Question: I am working on a callback page and after the user has entered their details and press the "request a callback" button it toggles a modal i made with CSS3. I put in 27th September but it should display the date that the user selected from the select box and then display it in the modal.
Does anyone know how to do this as i am new to PHP and could only find documentation for displaying it via POST and GET which involved using two pages.
The URL for the live example of the form is: <URL>

Code:
'''
<h6 style="color:#7F7F7F; padding-bottom:15px">Select the day and time that you would prefer an advisor to call you back on.</h6>
<form class="form-horizontal">
<div class="control-group">
<label class="control-label" for="inputEmail">Date To Call</label>
<div class="controls">
<select>
<option>Monday 1st September </option>
<option>Tuesday 2st September</option>
<option>Wednesday 3st September</option>
<option>Thursday 4st September</option>
<option>Friday 5st September</option>
</select>
</div>
</div>
<div class="control-group">
<label class="control-label" for="inputEmail">Time To Call</label>
<div class="controls">
<select>
<option>Please select...</option>
<option>09:00</option>
<option>09:30</option>
<option>10:00</option>
<option>10:30</option>
<option>11:00</option>
<option>11:30</option>
<option>12:00</option>
<option>12:30</option>
<option>13:00</option>
<option>13:30</option>
<option>14:00</option>
<option>14:30</option>
<option>15:00</option>
<option>15:30</option>
<option>16:00</option>
<option>16:30</option>
<option>17:00</option>
</select>
</div>
</div>
</form>
<a class="btn btn-danger" style="margin-top:15px" href="#openModal">Request A Call Back</a>
</div>
</div><!--.row-->
<div id="openModal" class="modalDialog">
<div><a href="#close" title="Close" class="close">X</a>
<h1 style="text-align:center">Thank you, <?php echo $_POST["forename"]; ?></h1>
<h4 style="text-align:center; margin-top:15px">Your call back request has been logged, a member of our team will contact you on</h4>
<h4 style="text-align:center; margin-top:25px; color:#7f7f7f"><b>27th September 2014 @ 0900</b></h4>
<center><a href="http://temp.tefl.org.uk/callback" class="btn btn-success" style="margin-top:15px; margin-bottom:10px">Okay great!</a></center>
</div>
</div>
'''
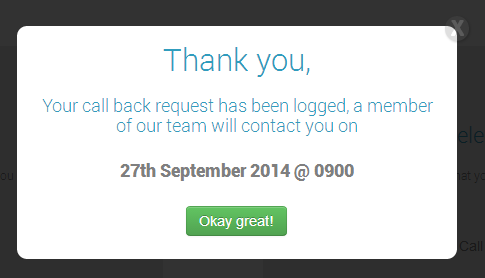
Answer: Just I tried this way
Script
'''
<script>
function requestSent(thisValue,className){
$('.'+className).html(thisValue);
}
</script>
'''
Html
'''
<select name="dmy" id="dmy" onchange="requestSent(this.value,'responseRecvd1')">
<option>Monday 1st September </option>
<option>Tuesday 2st September</option>
<option>Wednesday 3st September</option>
<option>Thursday 4st September</option>
<option>Friday 5st September</option>
</select>
<select name="tme" id="tme" onchange="requestSent(this.value,'responseRecvd2')">
<option>Please select...</option>
<option>09:00</option>
<option>09:30</option>
<option>10:00</option>
<option>10:30</option>
<option>11:00</option>
<option>11:30</option>
<option>12:00</option>
<option>12:30</option>
<option>13:00</option>
<option>13:30</option>
<option>14:00</option>
<option>14:30</option>
<option>15:00</option>
<option>15:30</option>
<option>16:00</option>
<option>16:30</option>
<option>17:00</option>
</select>
<h4 style="text-align:center; margin-top:25px; color:#7f7f7f" class="responseRecvd1"><b>27th September 2014</b></h4>
<h4 style="text-align:center; margin-top:25px; color:#7f7f7f" class="responseRecvd2"><b>@ 0900</b></h4>
'''
or
<URL>